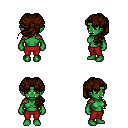
a pixel art fantasy rpg character, female body template, orc, green skin, leather shoulder armor, red pants, brown princess hairstyle, four views (front, back, left, right), 2x2 character sprite sheet, small pixel art, hard edges, no anti-aliasing